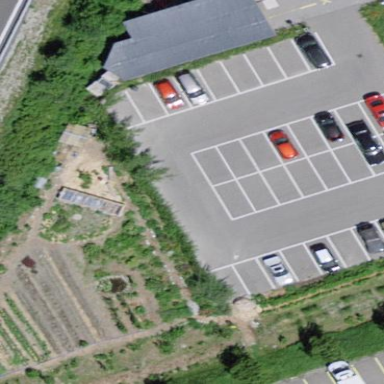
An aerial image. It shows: Garden area designated for leisure land.